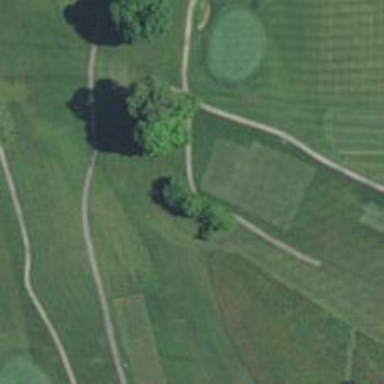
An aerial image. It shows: Footway that serves as golf path.